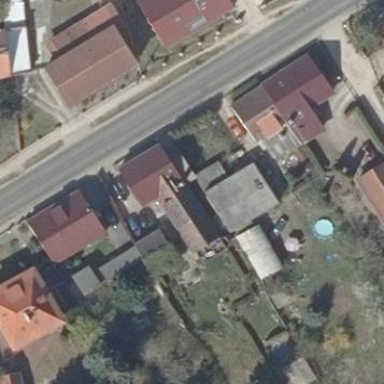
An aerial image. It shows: Simple house.